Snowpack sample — Buffalo Mountain, Silverthorne, Colorado, USA (1/25/25, 10:11 AM MST)
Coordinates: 39.6222, -106.1139
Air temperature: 22 °F
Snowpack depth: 110 cm
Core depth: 10 cm
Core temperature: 46.4 °F
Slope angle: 12°, slope face: 102°
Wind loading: high
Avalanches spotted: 0
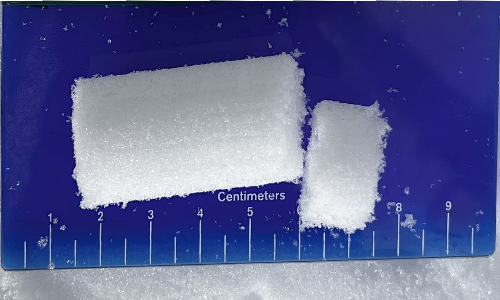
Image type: core
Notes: No avalanches nearby, collected on the outskirts of a fire break 15 meters from the treeline, on way to Buffalo and Red Mountain